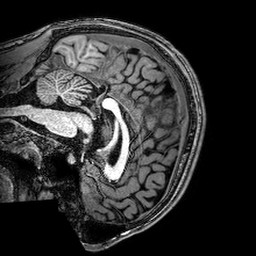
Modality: T1w
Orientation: sagittal
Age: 21
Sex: male